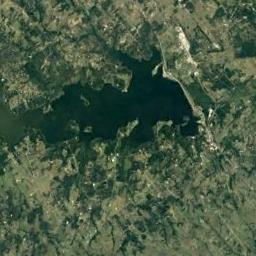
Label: lake